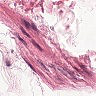
Metastatic tissue present: no